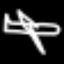
Label: airplane